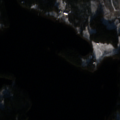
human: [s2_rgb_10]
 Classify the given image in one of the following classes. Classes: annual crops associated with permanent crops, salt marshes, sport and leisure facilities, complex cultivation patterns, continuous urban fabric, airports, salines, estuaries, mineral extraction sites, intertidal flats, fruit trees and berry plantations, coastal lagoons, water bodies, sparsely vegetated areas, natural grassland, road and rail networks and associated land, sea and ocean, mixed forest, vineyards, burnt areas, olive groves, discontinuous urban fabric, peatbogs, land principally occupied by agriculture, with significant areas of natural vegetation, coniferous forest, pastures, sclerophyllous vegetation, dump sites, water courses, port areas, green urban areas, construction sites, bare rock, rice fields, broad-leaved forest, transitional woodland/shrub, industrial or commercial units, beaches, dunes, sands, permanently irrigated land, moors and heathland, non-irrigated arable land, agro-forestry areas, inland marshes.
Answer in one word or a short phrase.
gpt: land principally occupied by agriculture, with significant areas of natural vegetation, coniferous forest, mixed forest, water bodies